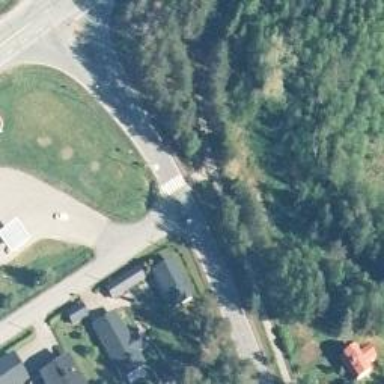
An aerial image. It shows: Asphalt cycleway.